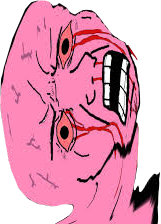
Label: 5_Rage